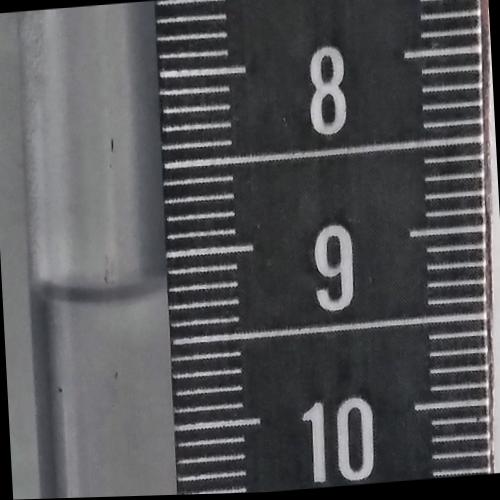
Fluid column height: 9.2 cm